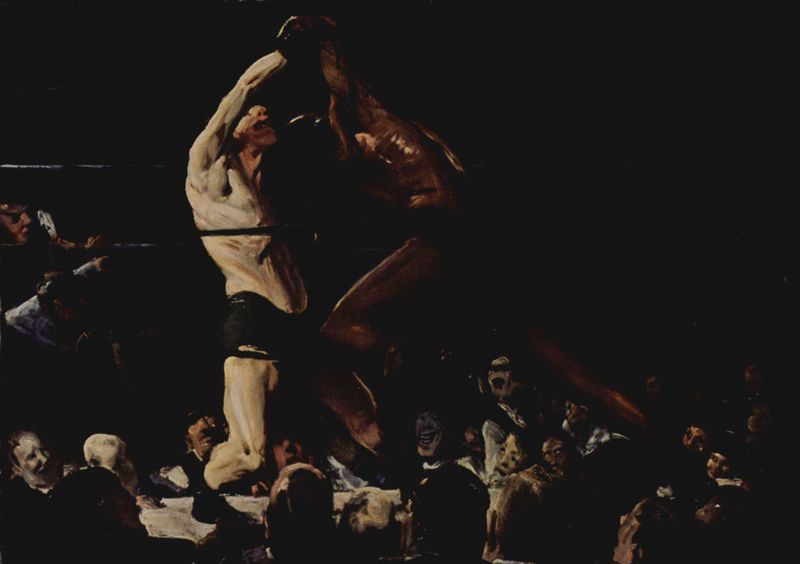
Titel: Beide sind Clubmitglieder
Künstler: George Wesley Bellows
Standort: Washington (District of Columbia)
Institution: National Gallery of Art
Schlagwörter: blau, dunkel, gemälde, haut, kampf, kopf, kämpfer, körper, mann, nackt, schatten, weiß, menschen, braun, brust, frau, hell, köpfe, licht, männer, schwarz, tisch, zeichnung, tuch, menge, gesichter, hose, kellner, richter, arm, arme, gesicht, bild, öl, dunkelheit, publikum, bein, düster, zuschauer, moderne, gewalt, seile, audience, blue, crowd, fight, hands, lanze, men, oil, people, white, tafel, black, dark, figures, münder, nose, old, painting, table, kraft, muskeln, wettkampf, glanz, brown, oberkörper, ring, foto, muskulös, lachen, zusehen, seil, stich, faust, fäuste, schlag, leinwand, menschenmenge, afrikaner, schwarzer, glove, leid, muskel, qual, schmerz, fighting, man, nude, struggle, dramatik, schau, light, david, shadow, athlet, sportler, battle, boots, boxer, faces, smile, abbildung, verschattet, person, ringen, ringkampf, arms, männlichkeit, watch, box, spannung, sehnen, legs, bare, chest, pale, poeple, paint, gloves, geichter, contrast, boxen, tan, athleten, fist, scary, goliath, turnhose, anger, angry, punch, wrestle, starren, muscle, match, bodies, ringer, gaffen, nothing, weißer, laughing, fighters, muscles, kapf, boxkampf, faustkampf, boxring, entertainment, sport, schiedsrichter, shorts, trunks, grin, wettlampf, wrestling, no, prize, arena, loose, fun, teeth, postmorderne, laughter, ropes, dim, black man, win, fest, onlookers, drak, ringseil, referee, boxing, white man, lose, sweat, boxers, figthers, strain, \grin